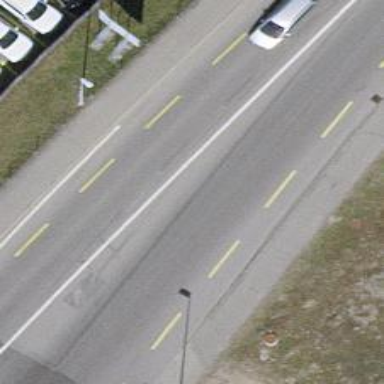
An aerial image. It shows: Primary highway with dedicated lane for cyclists.